Question: Apologies for the somewhat vague title, I can't work out what the keywords are here. The setup's quite simple, I'm opening an image with
'''
ImageIO.read(new File(filename));
'''
This works for most files, however for one I get an 'IllegalArgumentException with the detail: "numbers of source Raster bands and source color space components do not match"'. This image was obtained via wget on a valid Flickr URL, and I've used other images obtained this way, so the method for obtaining images seems sound in principle. I'm not sure what's causing the exception.
A workaround would be more than acceptable - I'm not fussed with using 'ImageIO' in particular, and the image looks fine visually. I just need to get it being read without Java freaking out!
Here's the image in question, in case it's of any use:

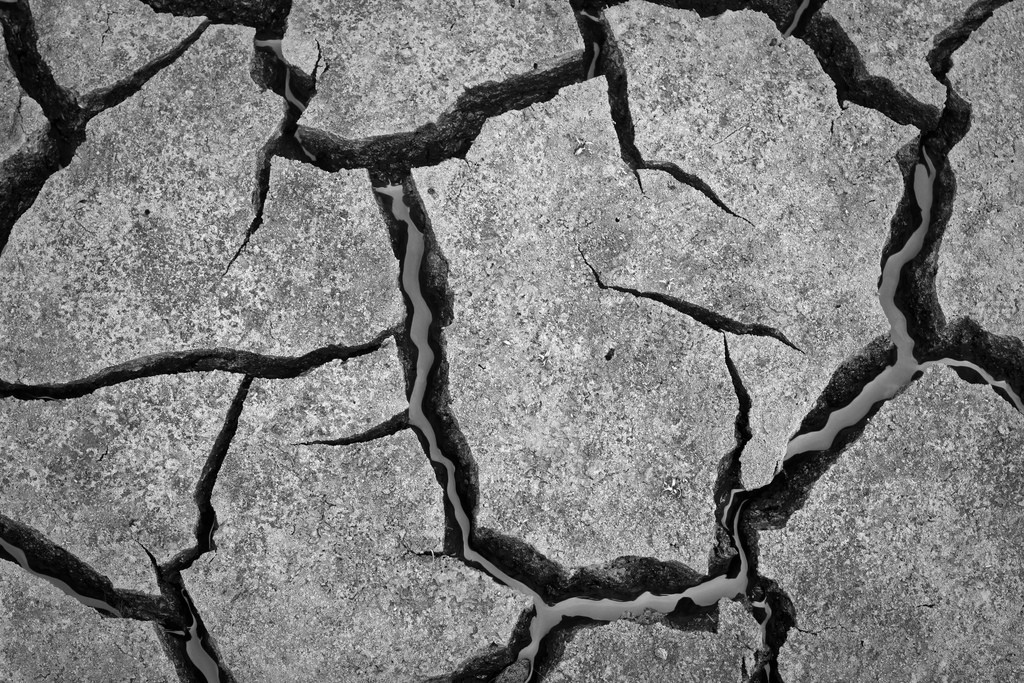
Answer: So I was having this same issue and found that the image was gray-scale and that the default ImageIO.read implementation was not figuring that out because the image metadata wasn't quite as expected. I wrote a work around that retries the load as 'BufferedImage.TYPE_BYTE_GRAY' if it fails the main load.
'''
Iterator<ImageReader> iter = ImageIO.getImageReaders(stream);
Exception lastException = null;
while (iter.hasNext()) {
ImageReader reader = null;
try {
reader = (ImageReader)iter.next();
ImageReadParam param = reader.getDefaultReadParam();
reader.setInput(stream, true, true);
Iterator<ImageTypeSpecifier> imageTypes = reader.getImageTypes(0);
while (imageTypes.hasNext()) {
ImageTypeSpecifier imageTypeSpecifier = imageTypes.next();
int bufferedImageType = imageTypeSpecifier.getBufferedImageType();
if (bufferedImageType == BufferedImage.TYPE_BYTE_GRAY) {
param.setDestinationType(imageTypeSpecifier);
break;
}
}
bufferedImage = reader.read(0, param);
if (null != bufferedImage) break;
} catch (Exception e) {
lastException = e;
} finally {
if (null != reader) reader.dispose();
}
}
// If you don't have an image at the end of all readers
if (null == bufferedImage) {
if (null != lastException) {
throw lastException;
}
}
'''